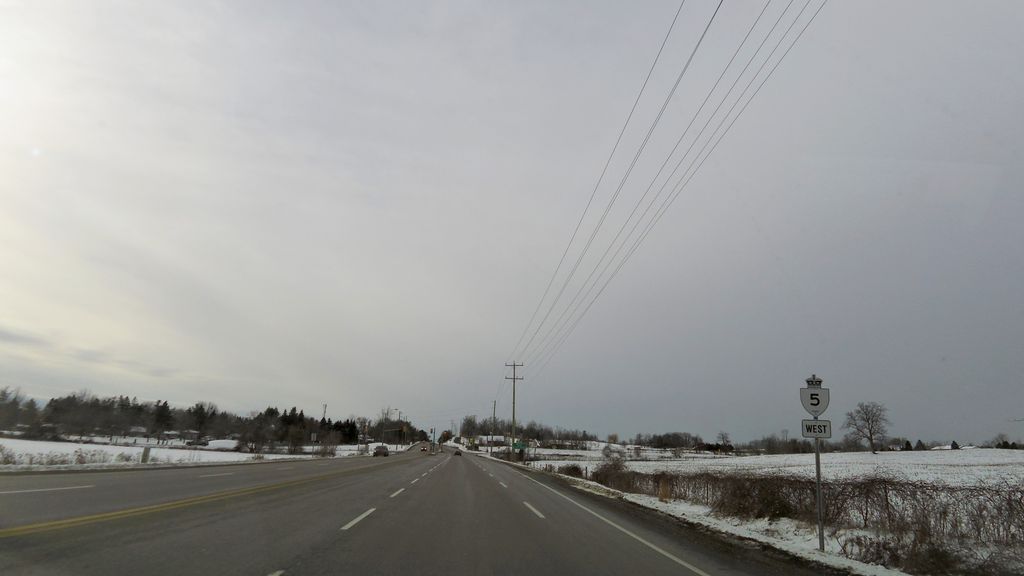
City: hamilton